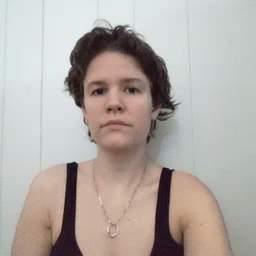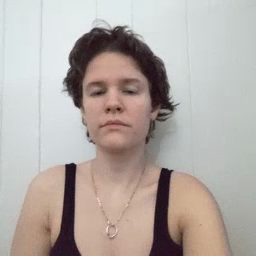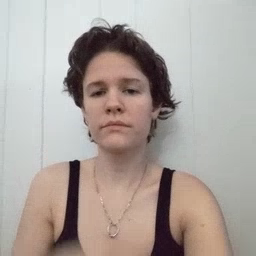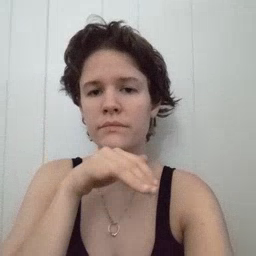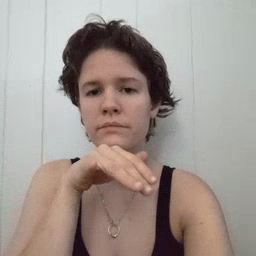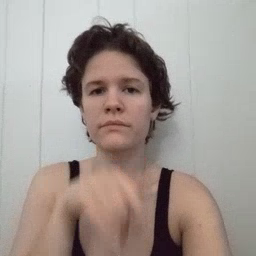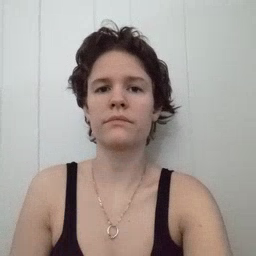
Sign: dirty